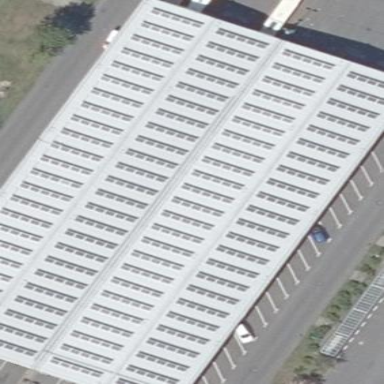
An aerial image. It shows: Carport building.